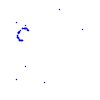
Particle: proton